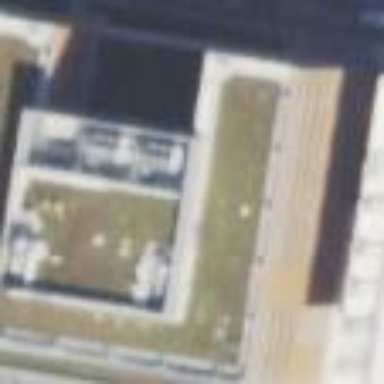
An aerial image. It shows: Building with grass-covered roof.